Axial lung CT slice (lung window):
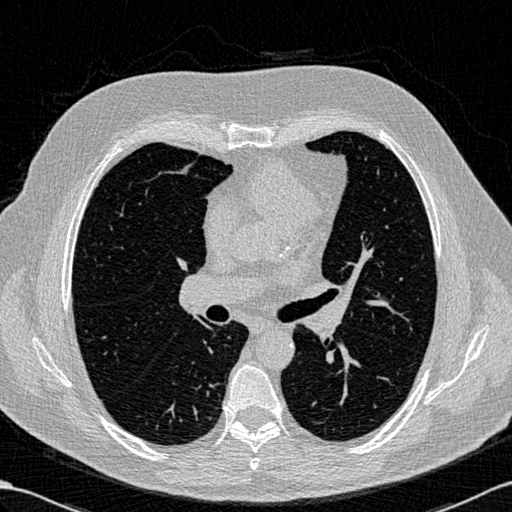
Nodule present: no